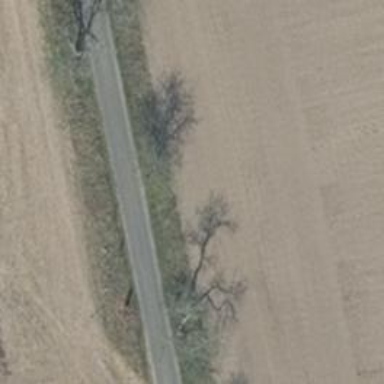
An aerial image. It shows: Deciduous broadleaved tree.